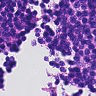
Metastatic tissue present: no